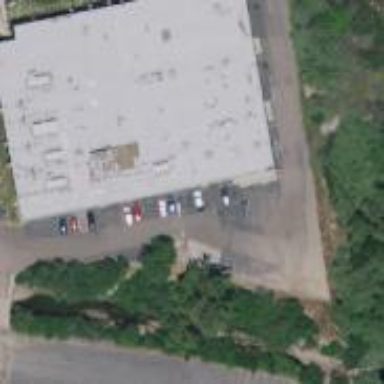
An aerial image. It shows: Industrial building.